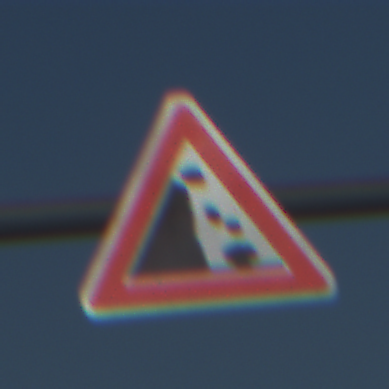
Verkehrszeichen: SteinschlagLinks
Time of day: MorningAfternoon
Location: Outdoor (Nature)
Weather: Clear
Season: NotSpecified
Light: Natural